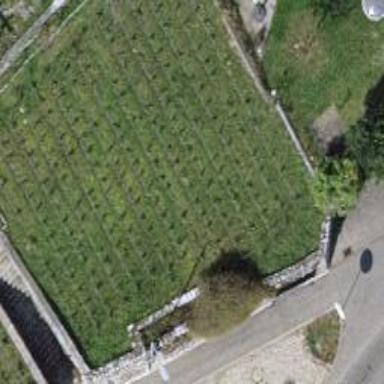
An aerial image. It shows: Vineyard.